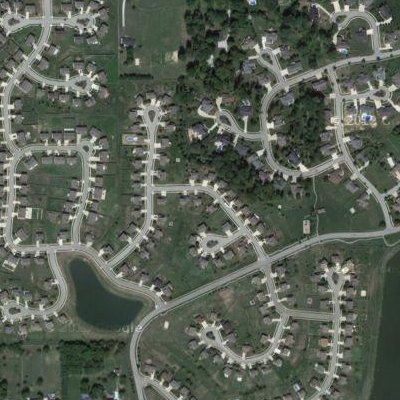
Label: fResident